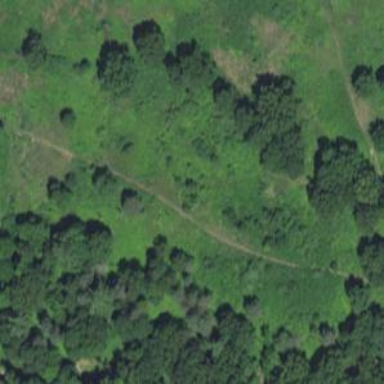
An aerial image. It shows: Natural path.